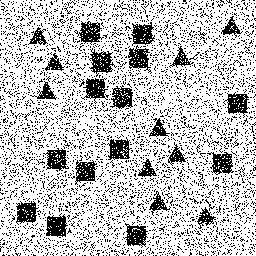
Squares: 14
Triangles: 10
Stars: 0
Total shapes: 24